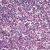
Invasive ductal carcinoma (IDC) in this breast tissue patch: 1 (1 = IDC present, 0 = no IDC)